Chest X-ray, PA view. Patient: 38 years old, sex F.
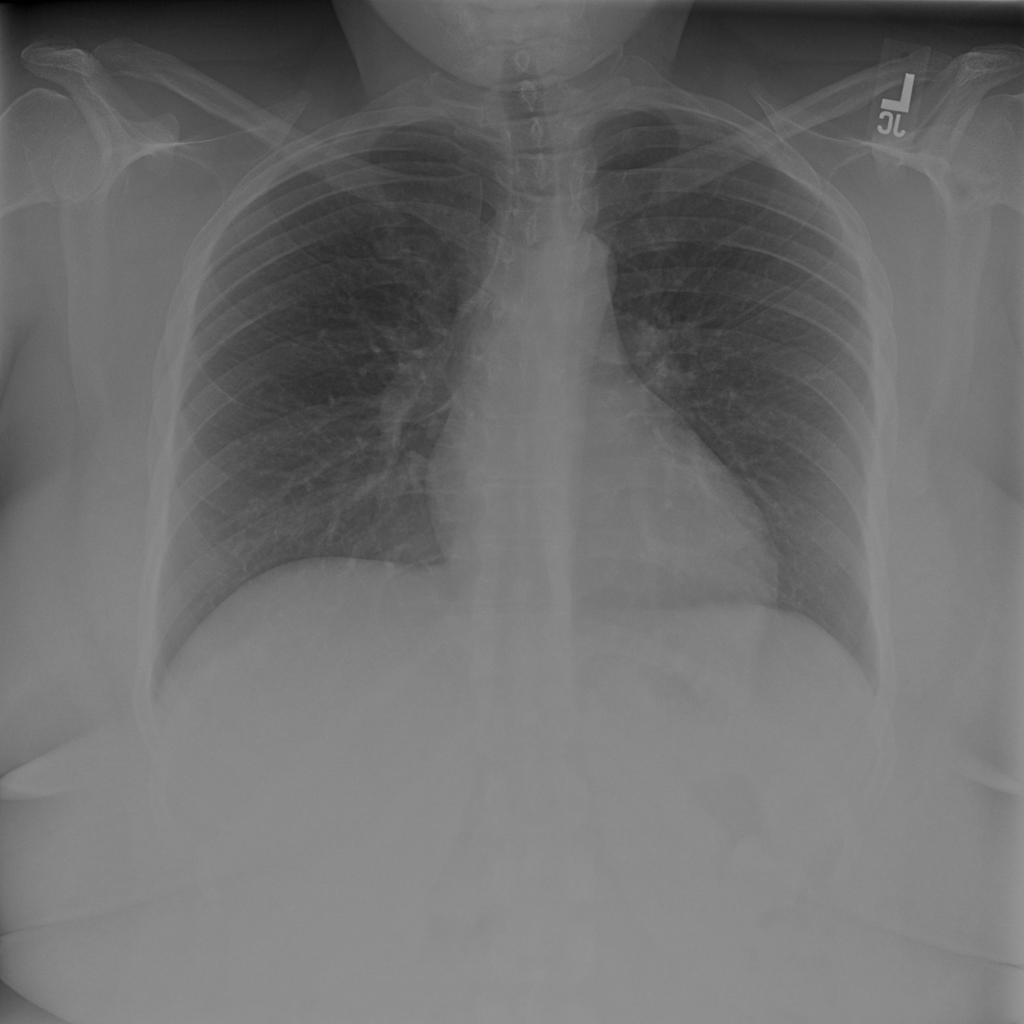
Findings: No Finding